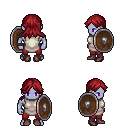
a pixel art fantasy rpg character, male body template, dark elf, purple skin, white tunic, red pants, brunette loose hair, maroon shoes, shield, four views (front, back, left, right), 2x2 character sprite sheet, small pixel art, hard edges, no anti-aliasing